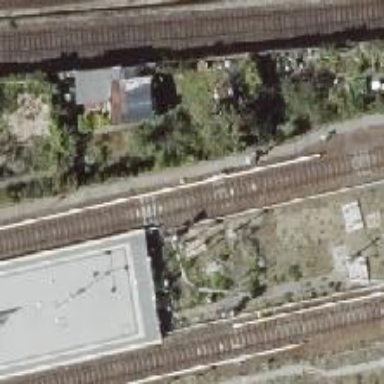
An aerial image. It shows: Railway signal.